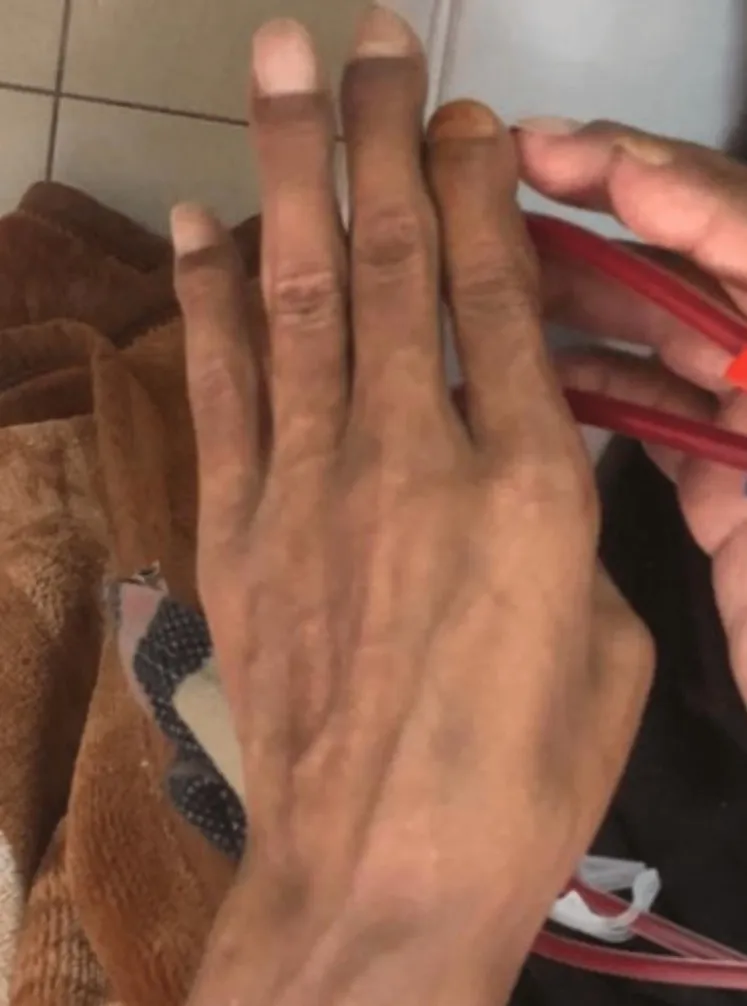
Upward curved fingertips.
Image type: medical_photograph (skin_photograph)